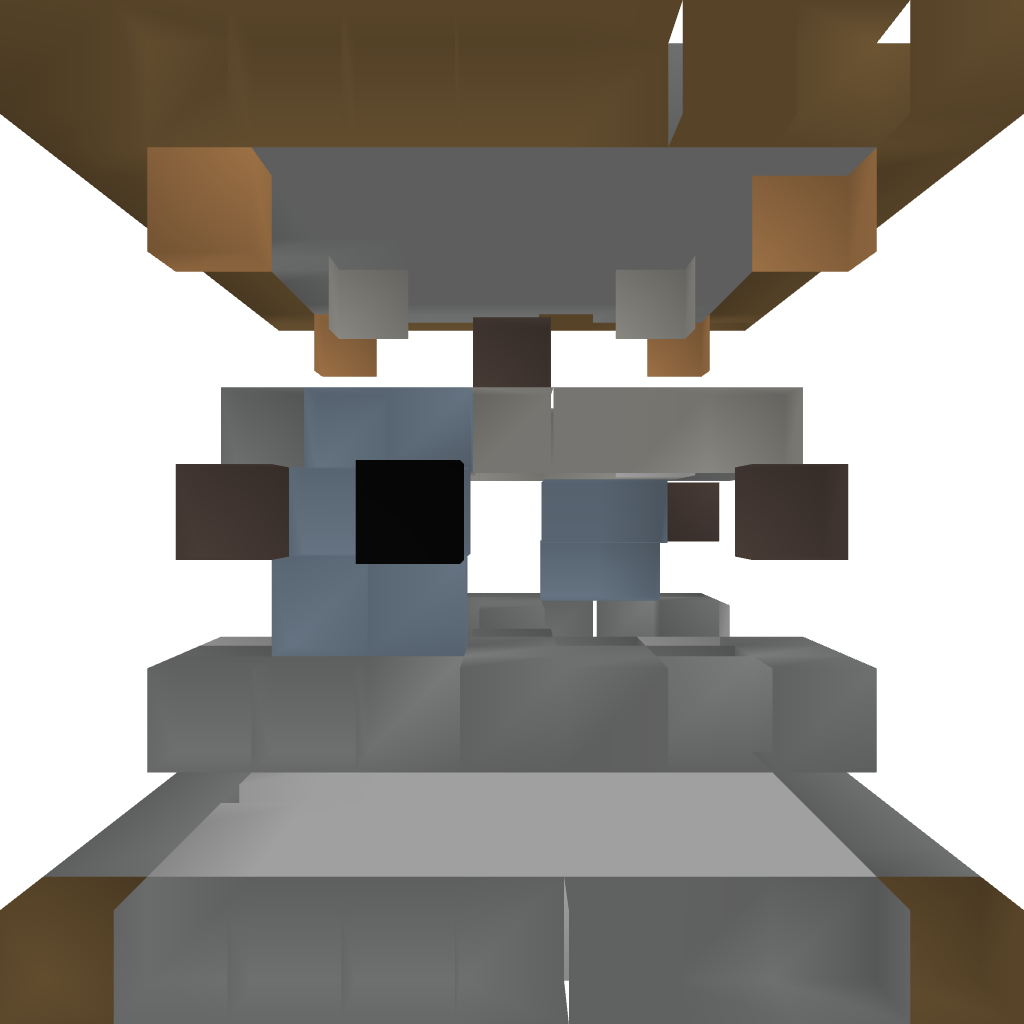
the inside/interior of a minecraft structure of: Trading Room